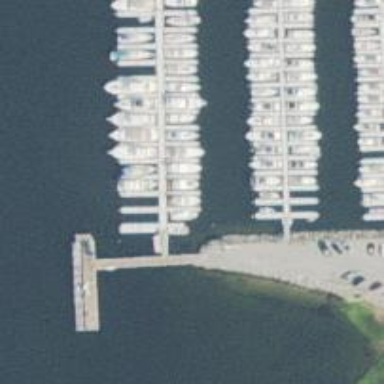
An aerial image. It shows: Man-made pier.